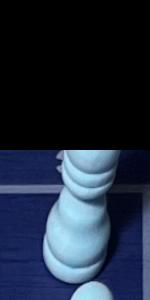
Label: Bishop_White